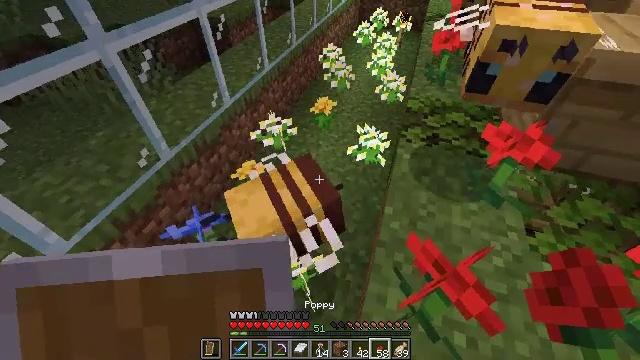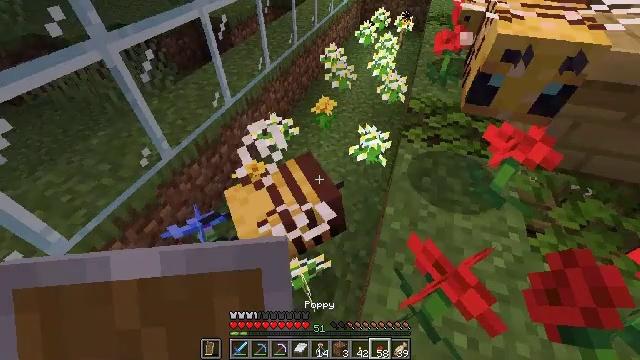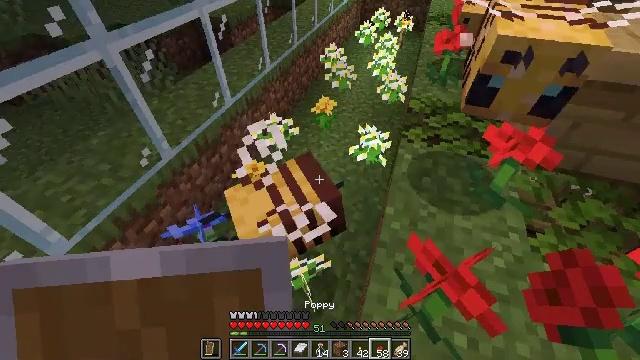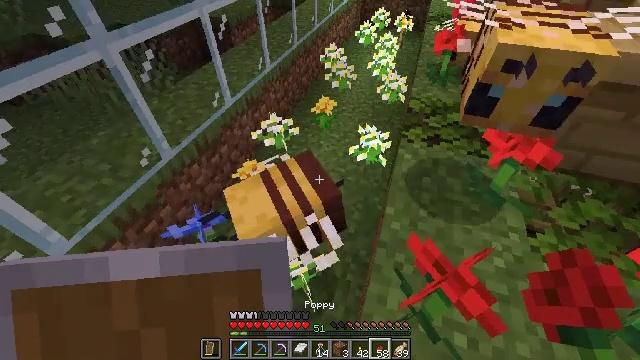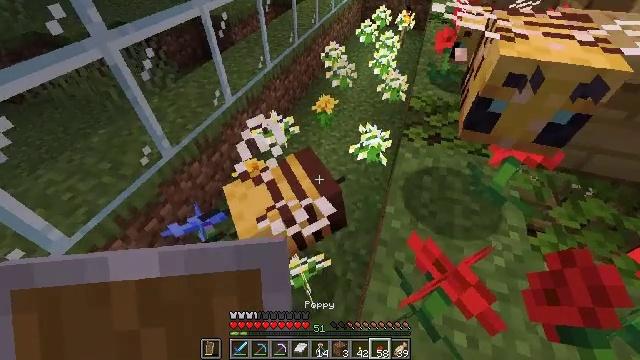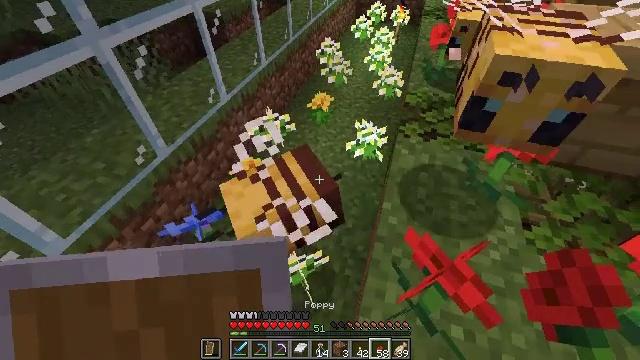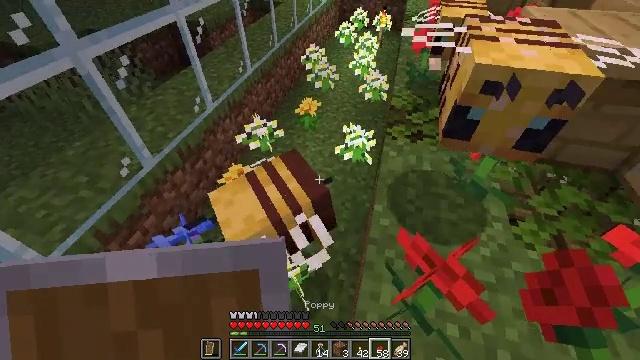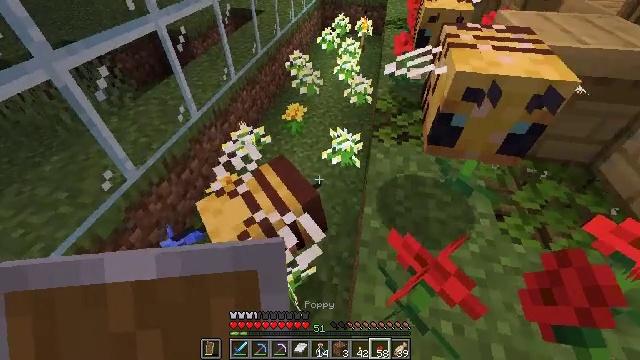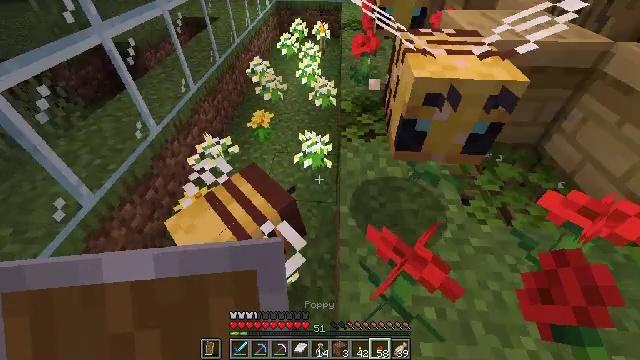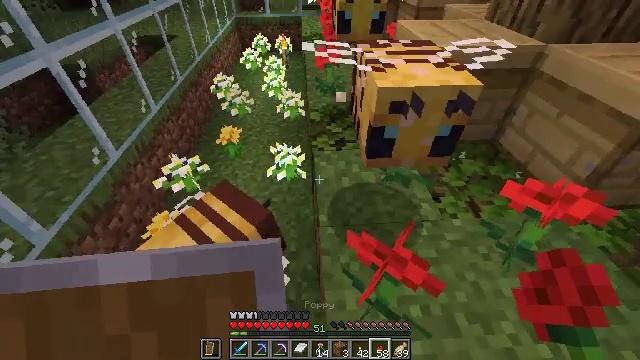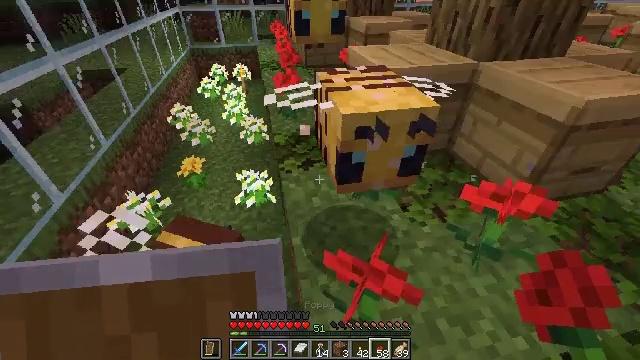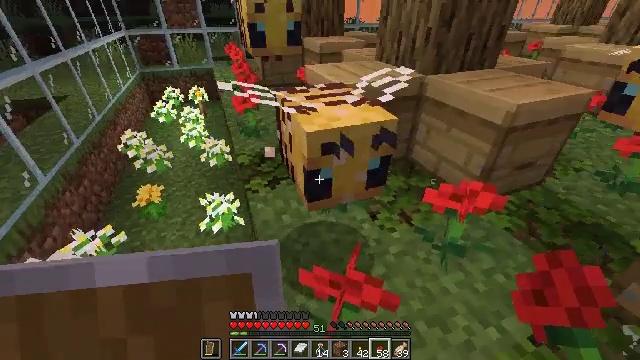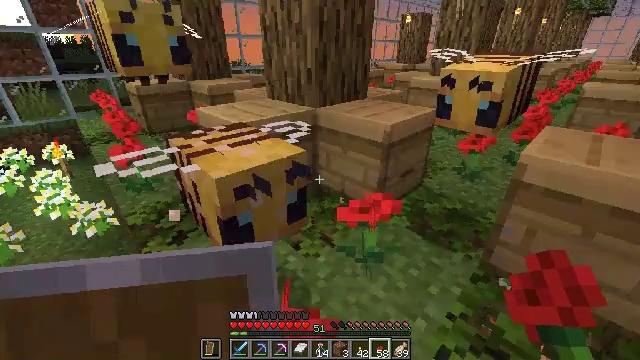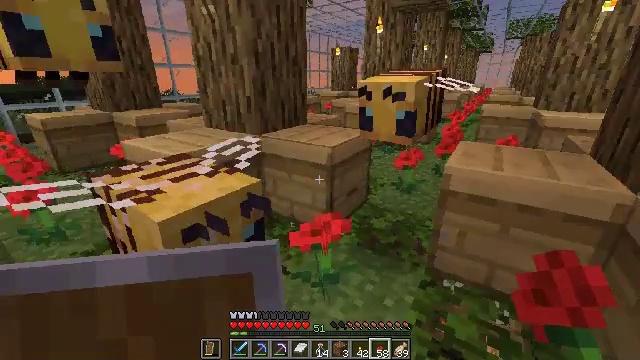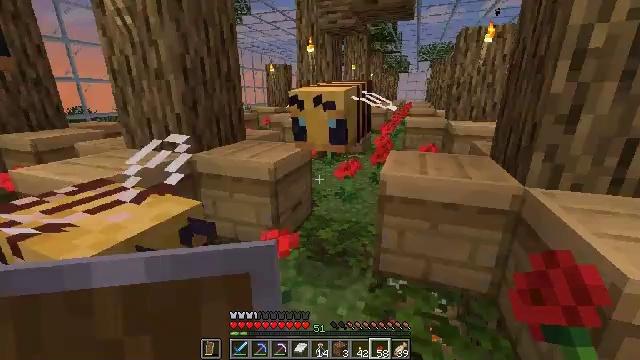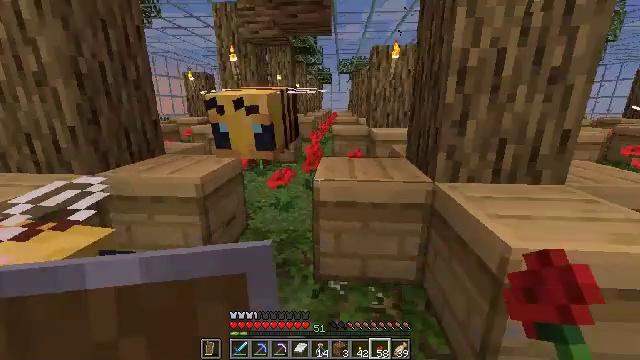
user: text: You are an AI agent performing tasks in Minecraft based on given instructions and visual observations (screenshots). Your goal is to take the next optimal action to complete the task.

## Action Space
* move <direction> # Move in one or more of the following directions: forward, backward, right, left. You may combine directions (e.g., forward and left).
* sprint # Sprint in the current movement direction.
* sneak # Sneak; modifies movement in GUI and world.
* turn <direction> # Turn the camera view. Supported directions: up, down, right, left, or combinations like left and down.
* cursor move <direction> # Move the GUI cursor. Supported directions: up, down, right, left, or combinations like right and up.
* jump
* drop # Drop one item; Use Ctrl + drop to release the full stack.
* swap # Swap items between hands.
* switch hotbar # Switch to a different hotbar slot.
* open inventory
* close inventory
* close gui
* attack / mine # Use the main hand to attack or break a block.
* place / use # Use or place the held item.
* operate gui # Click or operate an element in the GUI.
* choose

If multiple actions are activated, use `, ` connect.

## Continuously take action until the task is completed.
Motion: motion action
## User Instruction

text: Form a honey block with honey bottles in the grid.
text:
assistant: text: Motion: no_op
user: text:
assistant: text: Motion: no_op
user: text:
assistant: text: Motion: no_op
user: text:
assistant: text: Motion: no_op
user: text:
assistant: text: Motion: turn right
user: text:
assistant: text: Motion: turn right and up
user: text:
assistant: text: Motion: turn right and up
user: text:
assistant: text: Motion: turn right
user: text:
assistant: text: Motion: turn right and up
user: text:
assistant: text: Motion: turn right and up
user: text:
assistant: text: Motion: turn right and up
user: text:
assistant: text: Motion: turn right and up
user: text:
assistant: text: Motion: turn right and up
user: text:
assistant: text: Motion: turn right and up
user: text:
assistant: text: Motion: turn right and up
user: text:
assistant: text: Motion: turn right
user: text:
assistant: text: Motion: turn right
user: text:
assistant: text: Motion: turn right
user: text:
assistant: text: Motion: turn right
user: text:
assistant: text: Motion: turn right
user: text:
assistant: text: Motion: no_op
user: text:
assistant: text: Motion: no_op
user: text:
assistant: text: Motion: no_op
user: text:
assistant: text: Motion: no_op
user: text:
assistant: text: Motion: no_op
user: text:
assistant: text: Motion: no_op
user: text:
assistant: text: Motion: no_op
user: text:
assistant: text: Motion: turn left
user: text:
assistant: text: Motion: turn left and up
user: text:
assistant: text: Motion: turn left and up